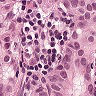
Metastatic tissue present: yes